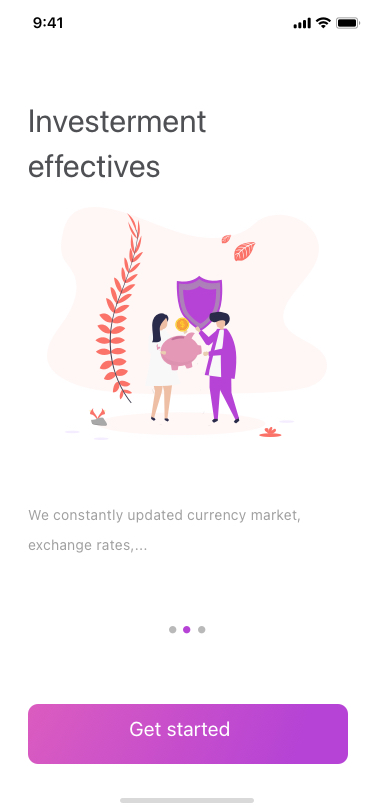
Text in this UI design:
Investerment
effectives
We constantly updated currency market, exchange rates,...
Get started